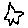
Label: star